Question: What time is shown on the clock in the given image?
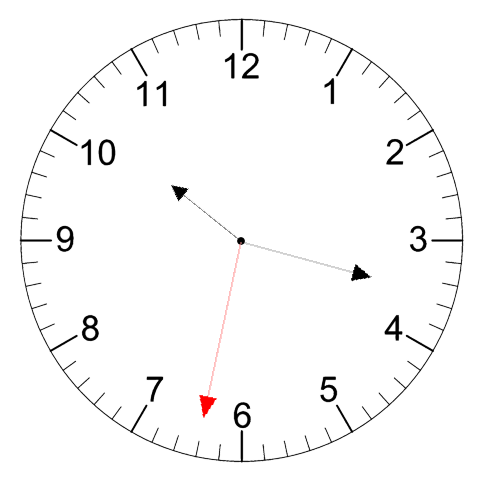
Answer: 10:17:32